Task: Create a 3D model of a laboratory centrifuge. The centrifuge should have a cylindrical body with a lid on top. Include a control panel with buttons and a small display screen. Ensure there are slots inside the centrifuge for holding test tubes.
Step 431:
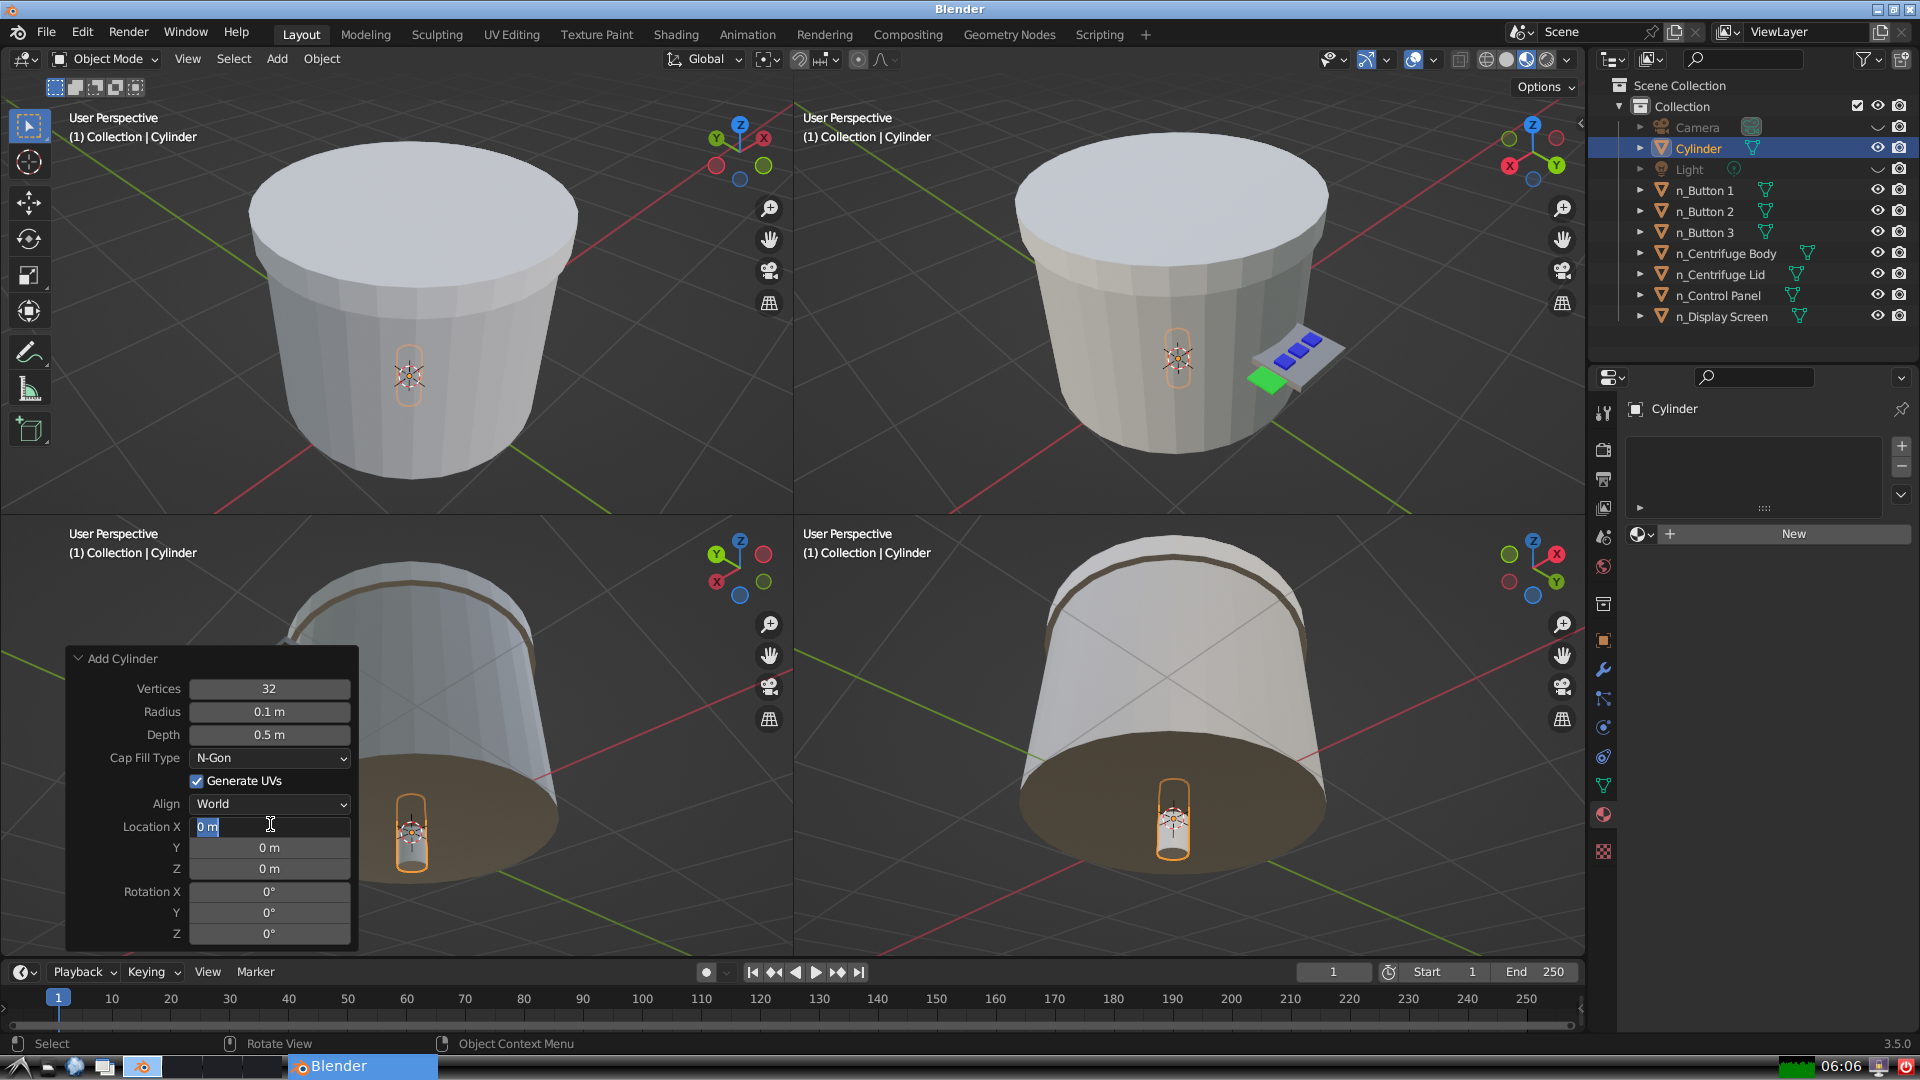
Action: input_text: 0.5